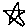
Label: star